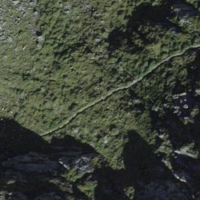
EUNIS habitat code: 31
Species observed at this site:
Erebia melampus